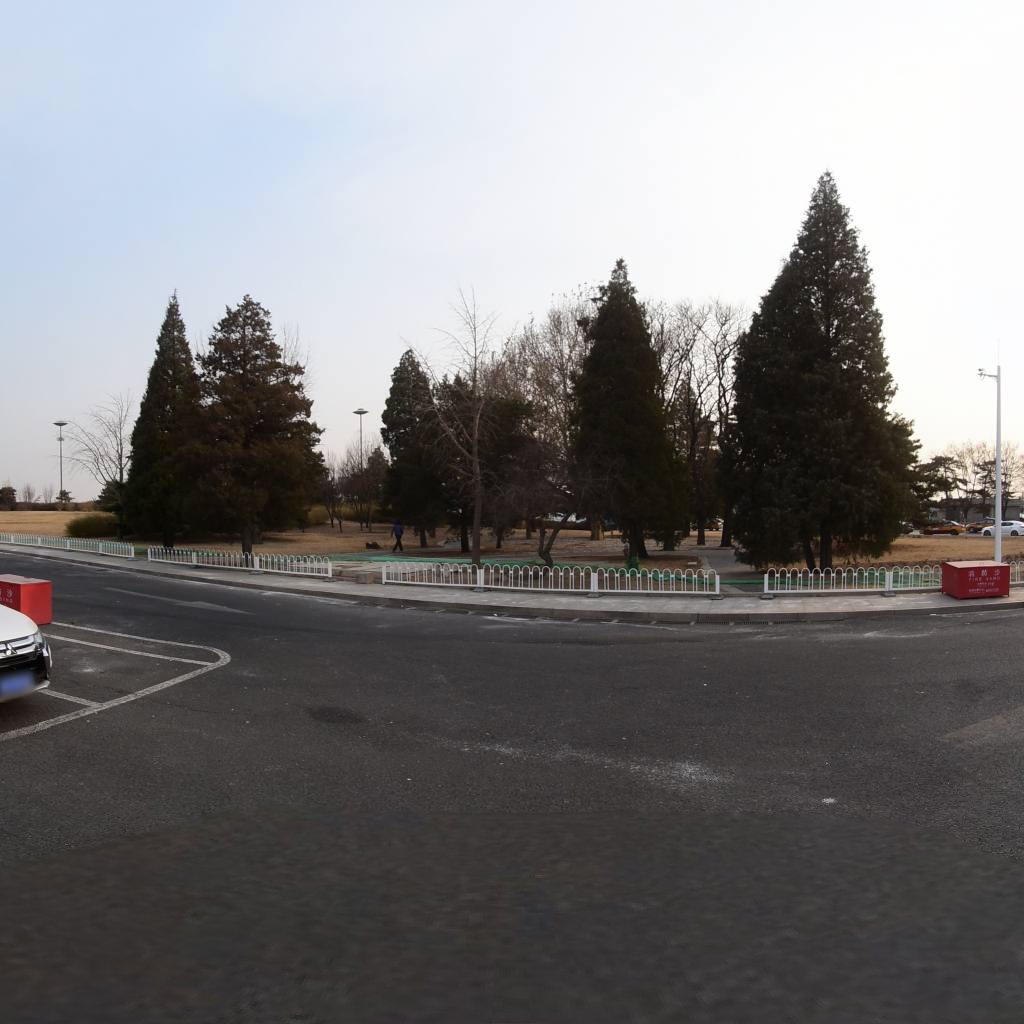
Region: Chaoyang
Road damage annotations: transverse crack